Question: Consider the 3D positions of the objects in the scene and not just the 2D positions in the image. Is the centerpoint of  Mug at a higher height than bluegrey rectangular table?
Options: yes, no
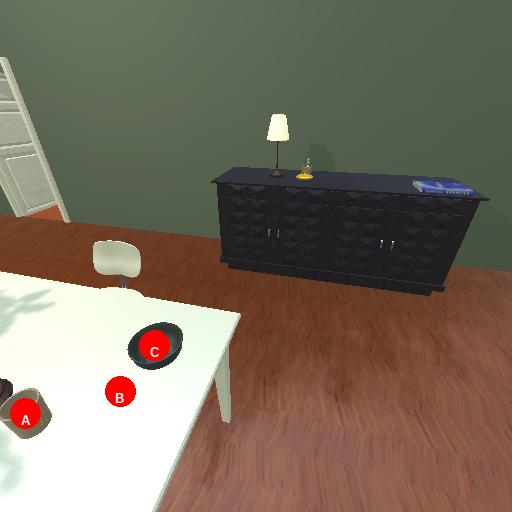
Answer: yes